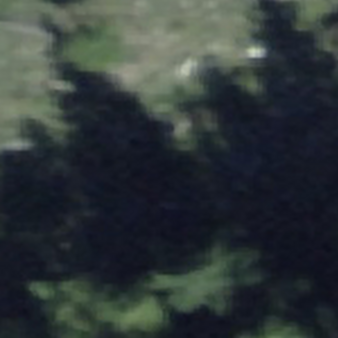
Label: other